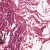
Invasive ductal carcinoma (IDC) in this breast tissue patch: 0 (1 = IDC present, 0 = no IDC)